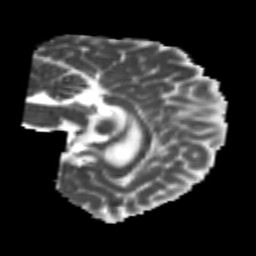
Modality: MD
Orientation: sagittal
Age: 20
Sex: female
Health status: healthy
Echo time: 0.074 s